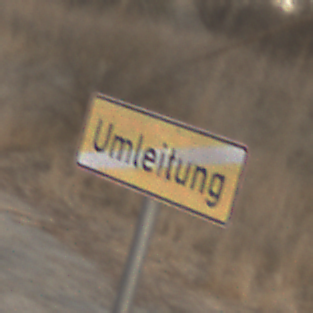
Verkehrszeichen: EndeDerUmleitungsankuendigung
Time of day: SunriseSunset
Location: Outdoor (RoadRail)
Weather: PartlyCloudy
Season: NotSpecified
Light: Natural